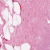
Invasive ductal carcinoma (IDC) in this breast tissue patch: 0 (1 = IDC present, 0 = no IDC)